Current action and preconditions to check: trajectory_clear

Your task: For each precondition in the list above, predict whether it will hold at this action.

Consider the current scene as observed from the mobile robot's camera, and analyze the predicted future states of all dynamic agents (e.g., people, animals, vehicles, or any moving entities) within the NEXT SECOND.

IMPORTANT: Only answer "very likely" if you are absolutely certain—based on strong, clear evidence—that a dynamic agent will violate the precondition in the predicted future state. Do NOT answer "very likely" for unlikely, ambiguous, or low-probability risks.

Ask yourself for each precondition: Is there a high probability, with clear and convincing evidence, that the predicted future states of any dynamic agent will interfere with the predicted future state of the currently executing action within the NEXT SECOND, causing that precondition to fail?

Assess the risk level based on these predictions. Use "likely" or "very likely" if motions create a clear risk of interference.

Use "neutral" or "improbable" if agents are nearby but their predicted paths are clearly diverging or non-conflicting.

Failure Risk Categories: "very improbable", "improbable", "neutral", "likely", "very likely"

Answer Format: Output ONLY the probability_of_failure value from these categories: "very improbable", "improbable", "neutral", "likely", "very likely"

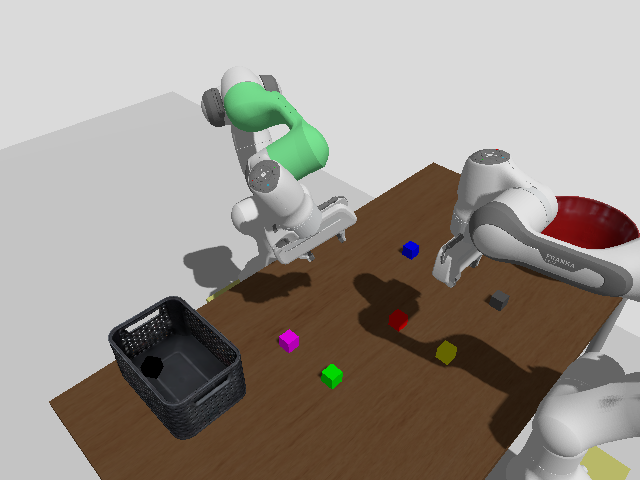

Answer: improbable